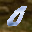
Label: 0